Field crop: maize
Growth stage: 2
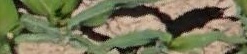
Species: maize